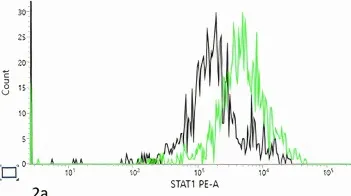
Signal transducer and activator of transcription 1 (STAT1) phosphorylation assay. Black line, unstimulated fibroblast. Green line, post stimulation with IFNalpha. (A). Control STAT1 Phosphorylated Tyrosine Measurement. Black line, number of acquired events= 1416. Median fluorescence intensity (MFI)= 2639; Green line, number of acquired events= 1429, MFI= 3146.
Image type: chart (chart)